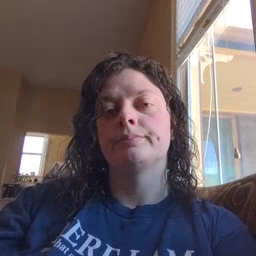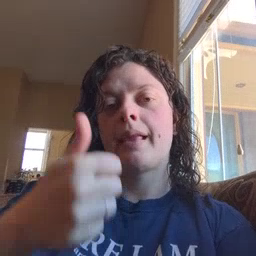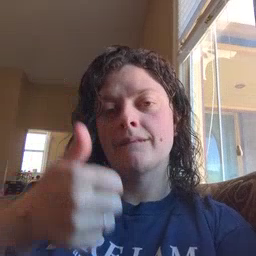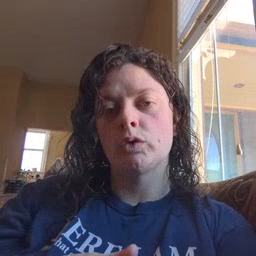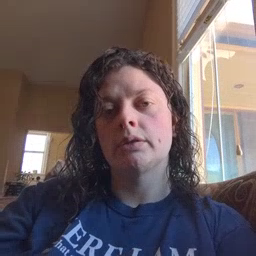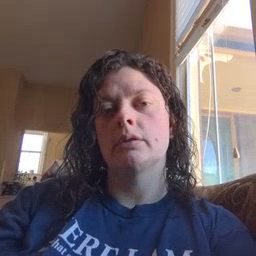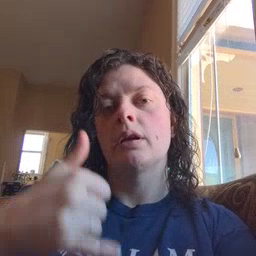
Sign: every